Question: I am Currently working on One ,
In this game One is moving Across Screen On Like in this Image, But this Path is Static, the Static path is getting throught the Drawing with Fingure on canvas,
As Same as signature Drawing.

The Bitmap Move code On this Static Path is
'''
//animation step
private static int iMaxAnimationStep = 900;
private int iCurStep = 0;
private Path ptCurve = new Path(); //curve
private PathMeasure pm; //curve measure
private float fSegmentLen; //curve segment length
//init smooth curve
PointF point = aPoints.get(0);
ptCurve.moveTo(point.x, point.y);
for(int i = 0; i < aPoints.size() - 1; i++){
point = aPoints.get(i);
PointF next = aPoints.get(i+1);
ptCurve.quadTo(point.x, point.y, (next.x + point.x) / 2, (point.y + next.y) / 2);
}
pm = new PathMeasure(ptCurve, false);
fSegmentLen = pm.getLength() / iMaxAnimationStep;//20 animation steps
//animate the Bitmap
Matrix mxTransform = new Matrix();
if (iCurStep <= iMaxAnimationStep)
{
pm.getMatrix(fSegmentLen * iCurStep, mxTransform,
PathMeasure.POSITION_MATRIX_FLAG);
mxTransform.preTranslate(-Bitmap.getWidth(), -Bitmap.getHeight());
canvas.drawBitmap(Bitmap, mxTransform, null);
iCurStep++; //advance to the next step
mPauseViewHandler.post(mPauseViewRunnable);
} else {
iCurStep = 0;
}
'''
But My Problem is I want to Move This On
& that Dynamic curved path will work in Any Device.
I have searched Lot but i can't Find Solution How to get .
help! If you have Any Solution,Suggestion, idea ,tutorial regarding this post is Mostly Appreciated.
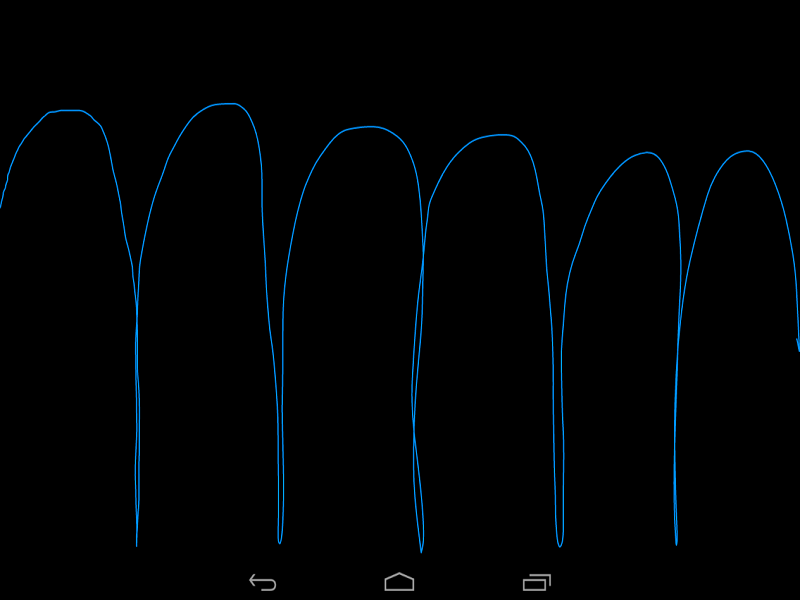
Answer: It's simple enough to fill 'aPoints' array based on your screen size, and get a parabolic path based on those points. I've removed all your bitmap/animation code, this code below will calculate the path and draw it on the screen.
We need a new variable to set how many curves we want in the screen. If you prefer it's easy to change the math and define the size of the curve instead.
'''
private int numberOfCurves = 5;
'''
With that it's simple to calculate 3 points for each parabola:
'''
public void calculatePoints(){
float w = v.getWidth(); //Screen width
float h = v.getHeight(); //Screen height
float curveSize = w/numberOfCurves; // Curve size
float curveHeight = (h/100) * 20; //80% of the screen size
Log.d(TAG,"h:"+h +" - w:" + w);
float lastX = 0; //last used X coordinate
for (int i=0;i<numberOfCurves;i++){ //for each curve we'll need 3 points
float newX = lastX + curveSize;
PointF p = new PointF(lastX, h); //first point is the last point
PointF p1 = new PointF((lastX + newX)/2, curveHeight); //the middle point is halfway between the last and the new point
PointF p2 = new PointF(newX,h); // the new point is last point + the size of our curve
aPoints.add(p); //fill in the array
aPoints.add(p1);
aPoints.add(p2);
lastX = newX; //update last point
}
//log our points
for (PointF p : aPoints){
Log.d(TAG,p.x +"-"+p.y);
}
}
'''
Now we have a set of points defining each parabola, we need to draw it. Instead of using quadTo, use <URL>. It takes 3 points and draws a curve connecting them. Put it onDraw, and you have your parabolas drawn on the screen.
'''
private Path ptCurve = new Path(); //curve
@Override
public void onDraw(Canvas canvas) {
calculatePoints();
Log.d(TAG,"DRAWING");
PointF point = aPoints.get(0);
ptCurve.moveTo(point.x, point.y);
for(int i = 0; i < aPoints.size() - 1; i+=3){
point = aPoints.get(i);
PointF middle = aPoints.get(i+1);
PointF next = aPoints.get(i+2);
ptCurve.cubicTo(point.x, point.y, middle.x,middle.y, next.x , next.y);
}
canvas.drawPath(ptCurve, paint);
}
'''
So your 'ptCurve' variable is now filled with a parabolic path, with as many curves as you've defined earlier, and it will work on any screen size.